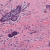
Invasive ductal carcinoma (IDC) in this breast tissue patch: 1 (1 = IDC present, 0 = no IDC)